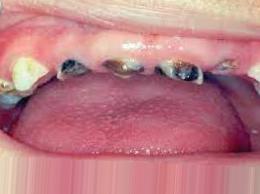
Condition: Caries